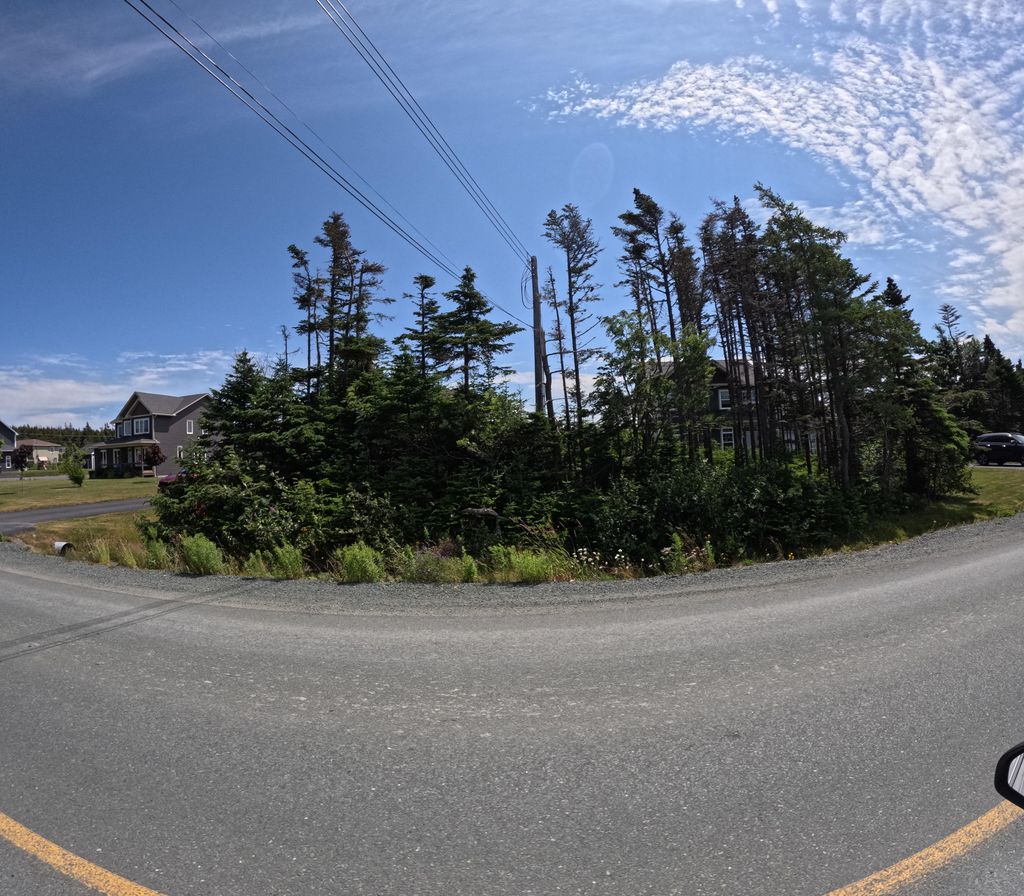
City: st_johns